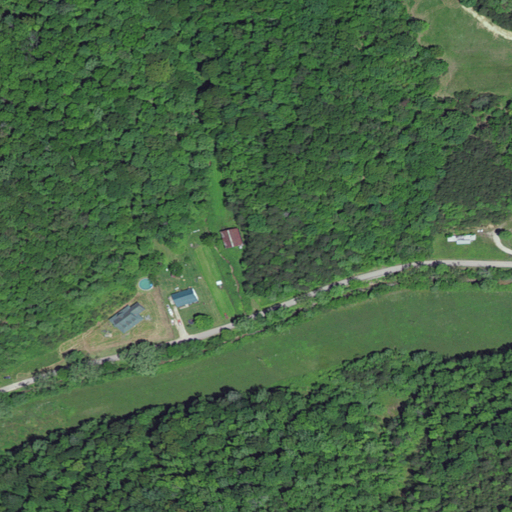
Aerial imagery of valley in Kentucky named Tackett Hollow containing deciduous forest, pasture, mixed forest, open development, and low intensity development